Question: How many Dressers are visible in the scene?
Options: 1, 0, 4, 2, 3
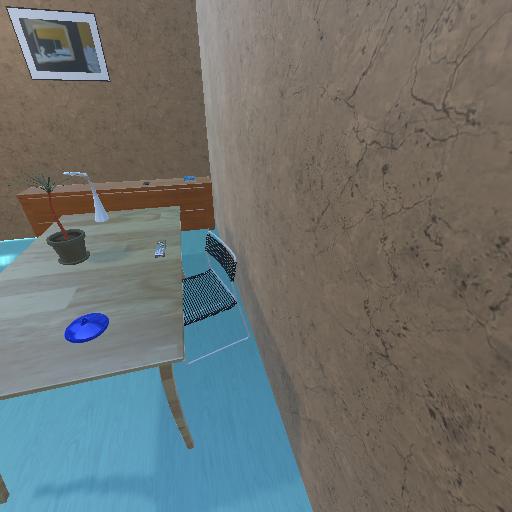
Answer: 1